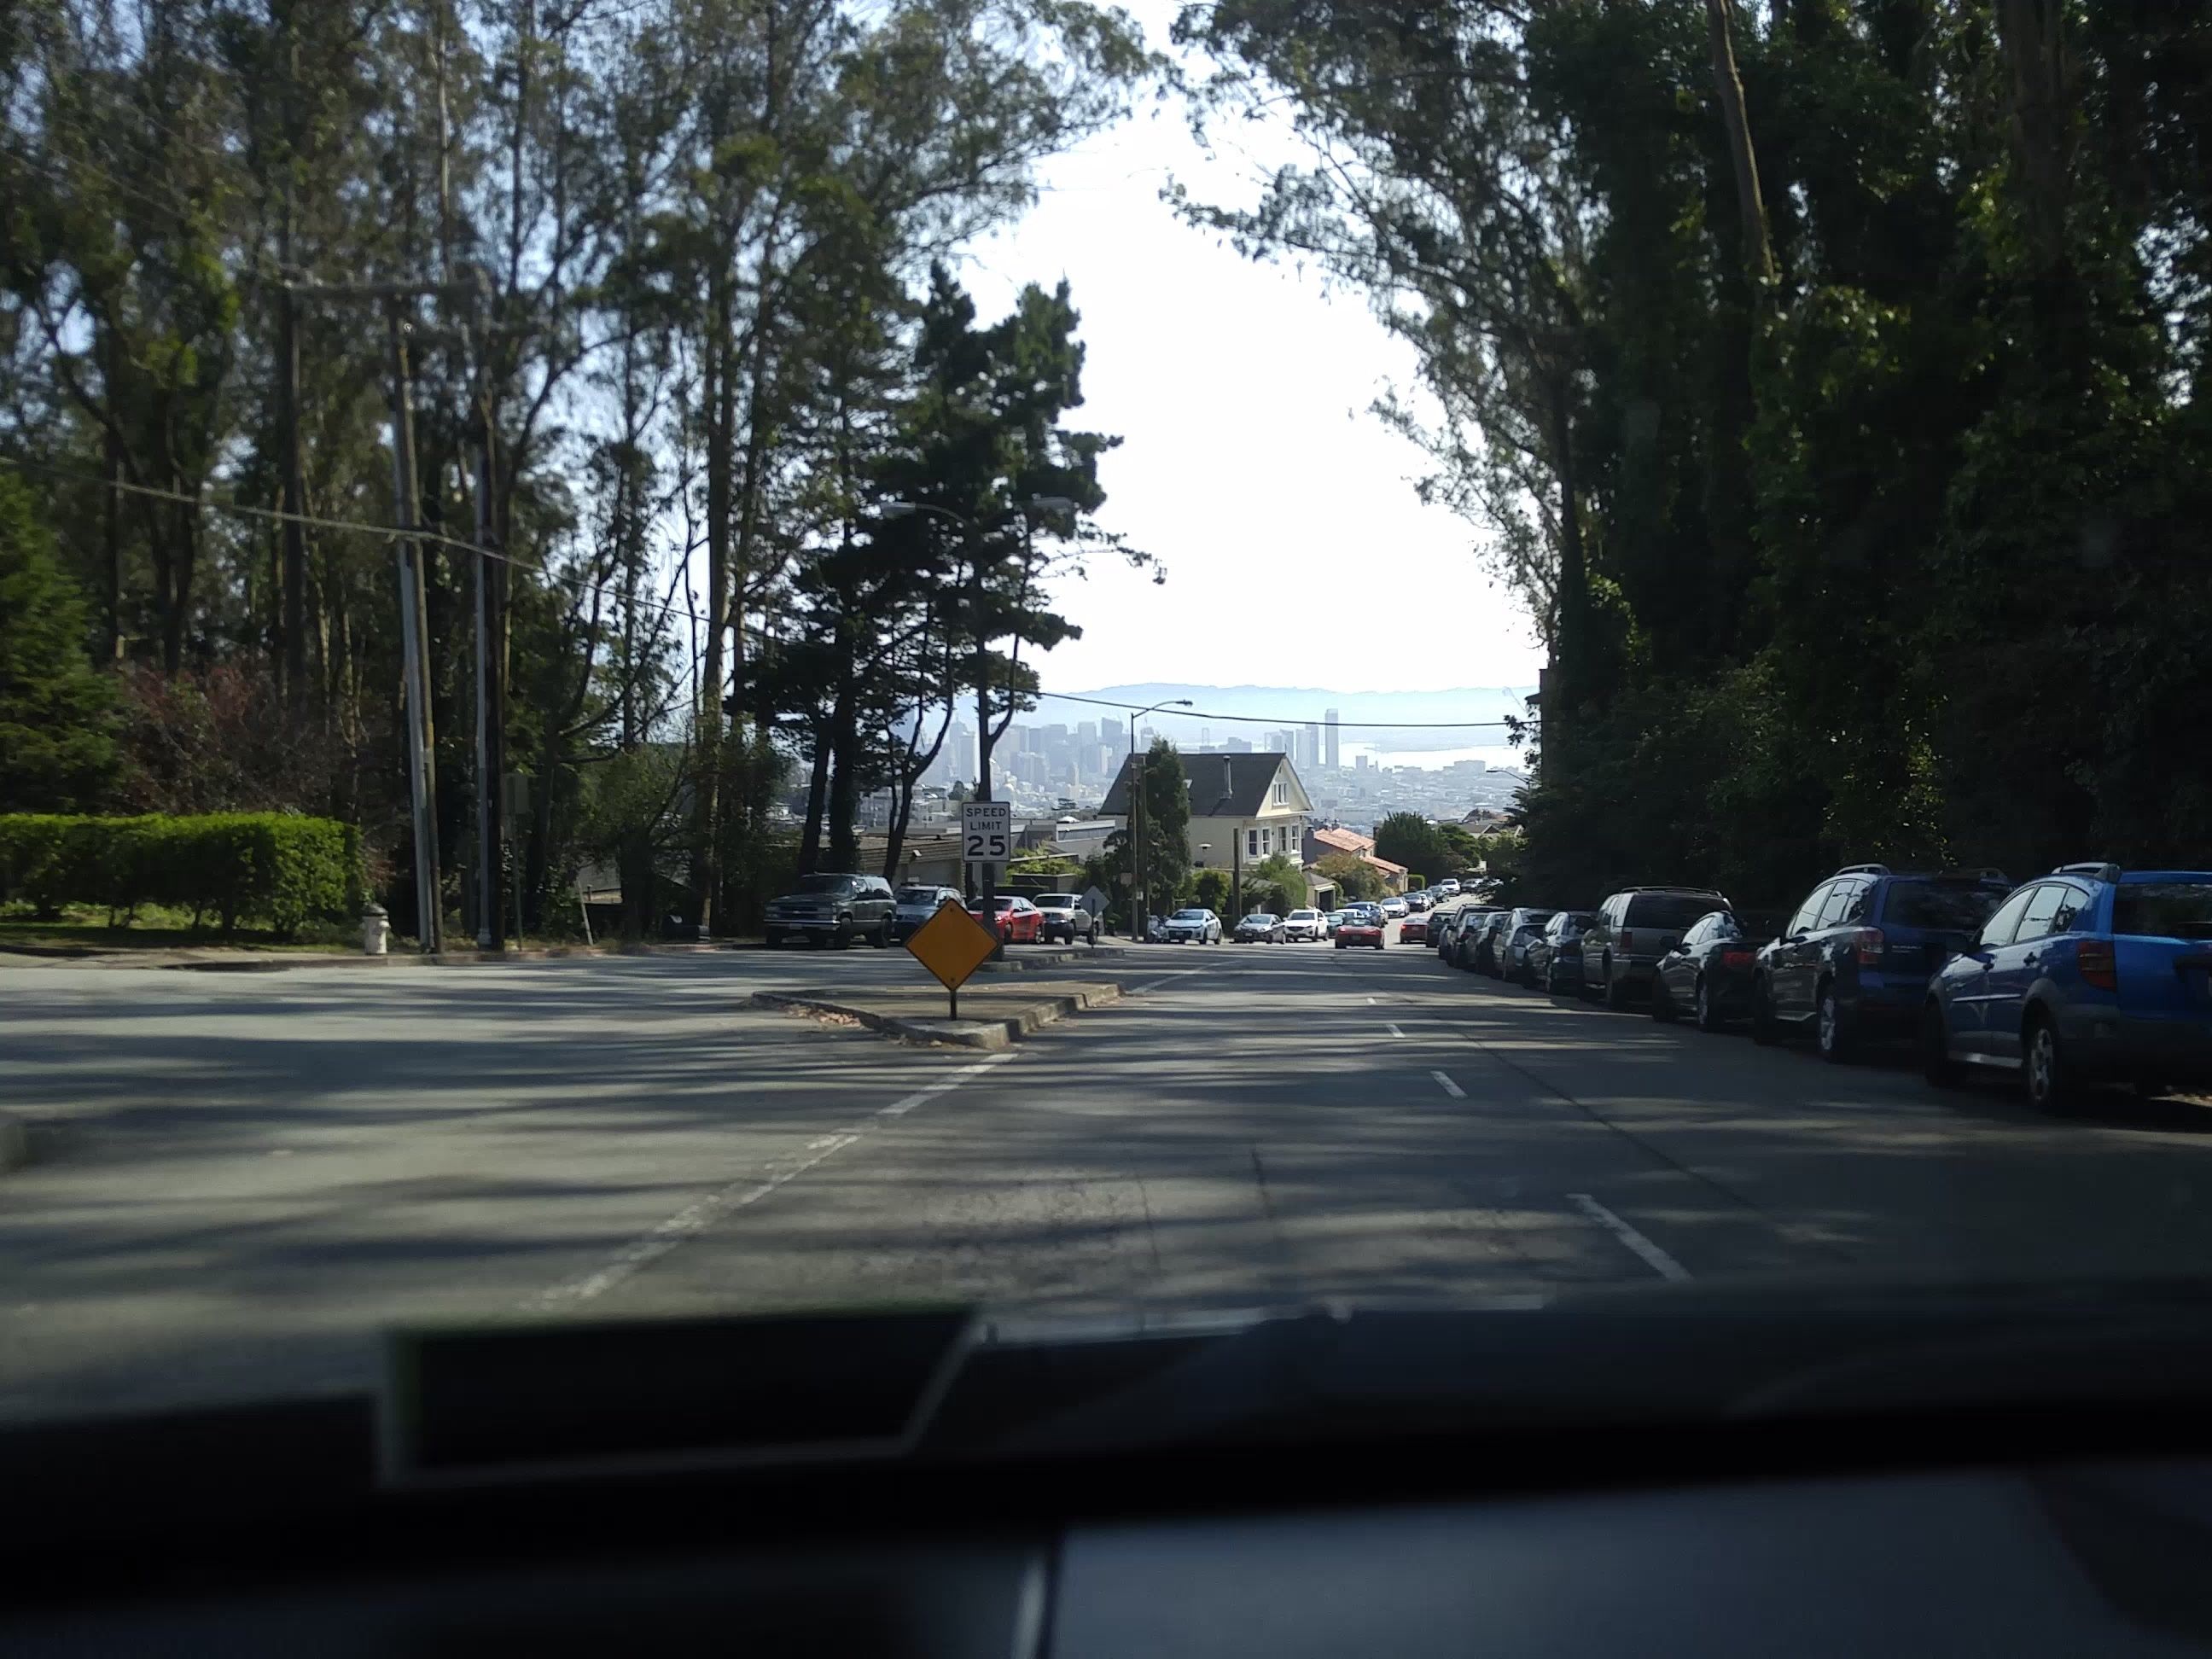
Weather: clear
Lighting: day
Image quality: slightly poor
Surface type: driving surface
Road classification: secondary
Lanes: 2
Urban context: urban centre
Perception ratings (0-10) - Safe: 5, Lively: 7.51, Beautiful: 9.57, Boring: 2.44, Depressing: 1.96, Wealthy: 2.15